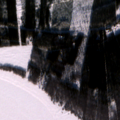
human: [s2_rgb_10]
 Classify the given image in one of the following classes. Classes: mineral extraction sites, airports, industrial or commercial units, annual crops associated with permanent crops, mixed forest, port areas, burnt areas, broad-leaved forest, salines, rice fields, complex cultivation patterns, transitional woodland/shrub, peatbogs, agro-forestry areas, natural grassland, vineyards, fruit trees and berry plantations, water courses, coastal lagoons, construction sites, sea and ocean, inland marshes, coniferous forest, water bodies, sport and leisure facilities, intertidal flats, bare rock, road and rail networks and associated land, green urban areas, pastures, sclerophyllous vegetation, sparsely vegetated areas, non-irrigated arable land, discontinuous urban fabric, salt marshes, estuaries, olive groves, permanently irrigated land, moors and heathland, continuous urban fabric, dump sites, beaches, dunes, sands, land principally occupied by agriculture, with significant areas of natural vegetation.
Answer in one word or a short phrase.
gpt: broad-leaved forest, coniferous forest, mixed forest, transitional woodland/shrub, sea and ocean